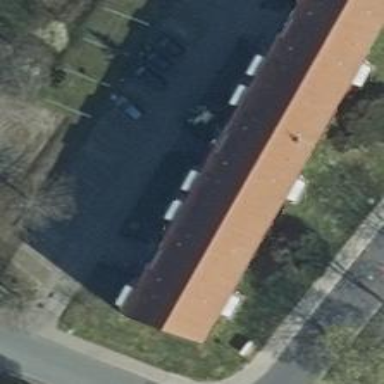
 on apartment building. The roof's orientation runs along the building."